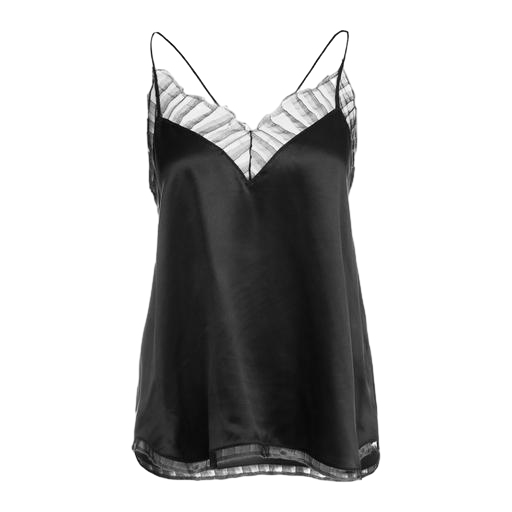
black samantha camisole, black dentelle lace-detail camisole, black 365 superfine sexy camisole, white background